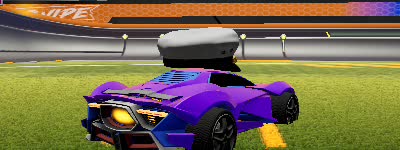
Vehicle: werewolf